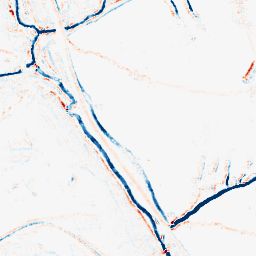
Category: morphological
Decomposition family: morphological_ellipse
Decomposition parameters: operation: average
width: 5
height: 5
Upsampling method: cubic_mitchell
Upsampling parameters: scale: 8
Upsampling scale: 8